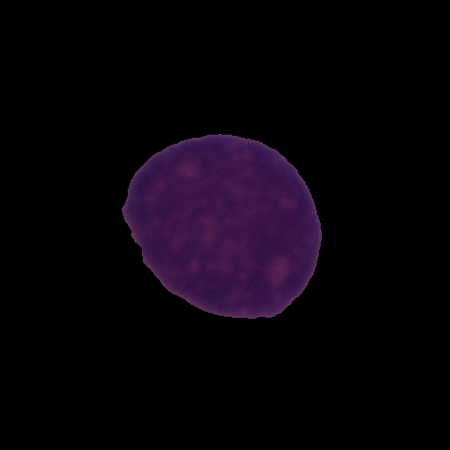
Label: cancer